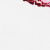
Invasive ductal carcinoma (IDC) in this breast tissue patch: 0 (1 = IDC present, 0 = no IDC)